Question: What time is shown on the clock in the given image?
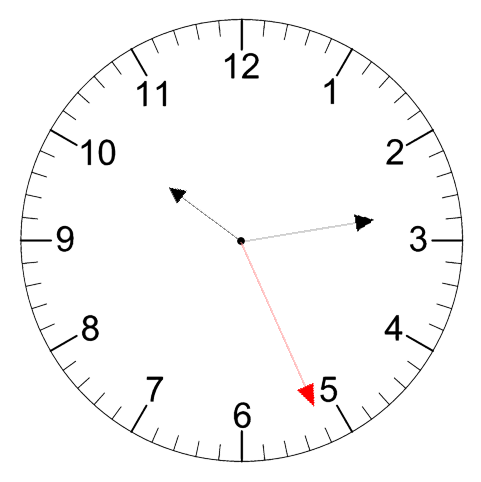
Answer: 10:13:26